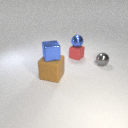
small blue metal sphere above small red rubber cube